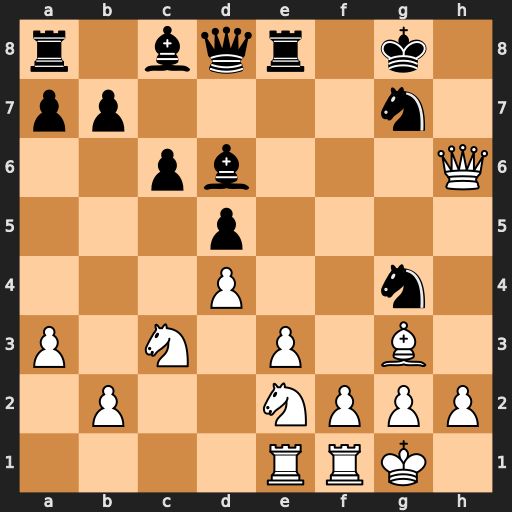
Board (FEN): r1bqr1k1/pp4n1/2pb3Q/3p4/3P2n1/P1N1P1B1/1P2NPPP/4RRK1
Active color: w
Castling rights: -
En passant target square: -
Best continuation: Qxd6 Qxd6 Bxd6